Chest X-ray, PA view. Patient: 40 years old, sex M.
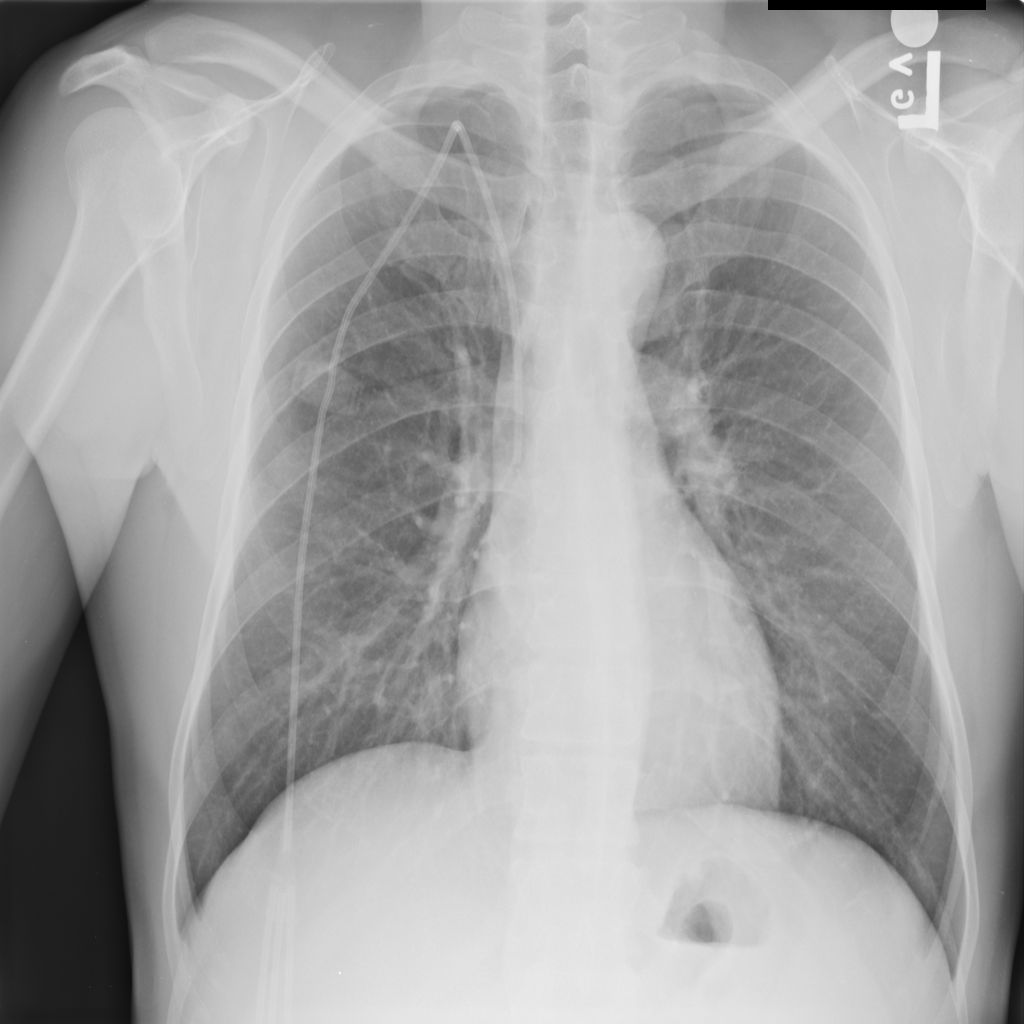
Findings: No Finding